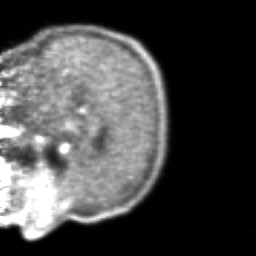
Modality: PET
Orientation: sagittal
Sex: female
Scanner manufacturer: ge